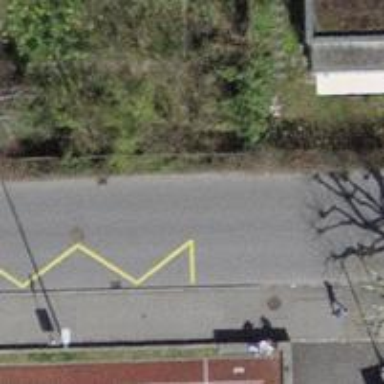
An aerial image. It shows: Bus stop with stop position for public transport.